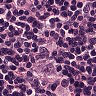
Metastatic tissue present: yes